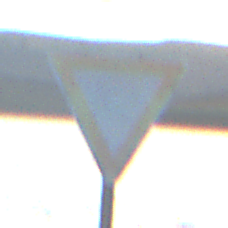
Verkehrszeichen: VorfahrtGewaehren
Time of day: SunriseSunset
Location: Outdoor (RoadRail)
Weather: PartlyCloudy
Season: NotSpecified
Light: Natural